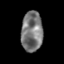
Tissue: skin
Cell type: Epithelial cells
Senescence score: 0.2807
Nuclear area (px): 841
Mean DAPI intensity: 119.54